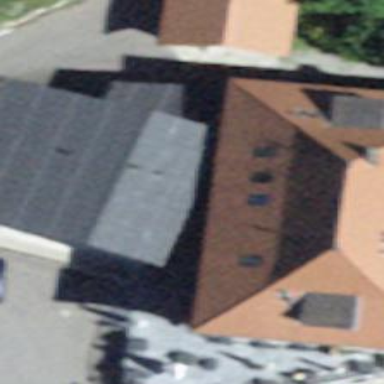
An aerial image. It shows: Hotel building.